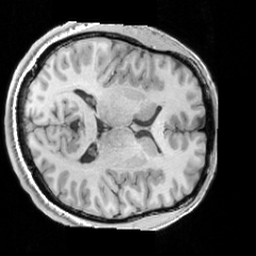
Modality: T1w
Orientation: axial
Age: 28
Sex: male
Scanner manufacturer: siemens
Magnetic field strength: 3 T
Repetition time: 1.63 s
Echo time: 0.00311 s